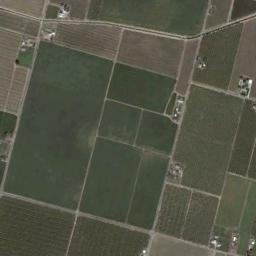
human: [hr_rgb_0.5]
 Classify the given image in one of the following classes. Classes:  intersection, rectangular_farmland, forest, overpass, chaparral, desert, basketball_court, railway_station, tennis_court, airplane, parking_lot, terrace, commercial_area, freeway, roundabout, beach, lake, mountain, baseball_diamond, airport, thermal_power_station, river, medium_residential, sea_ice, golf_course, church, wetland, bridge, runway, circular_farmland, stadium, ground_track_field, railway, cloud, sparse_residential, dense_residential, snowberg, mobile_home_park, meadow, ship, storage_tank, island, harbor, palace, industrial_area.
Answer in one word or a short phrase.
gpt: rectangular_farmland